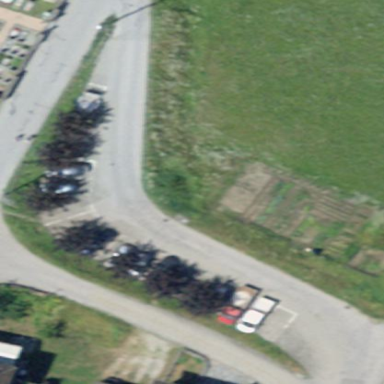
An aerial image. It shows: Parking area.